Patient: sex F, age 51
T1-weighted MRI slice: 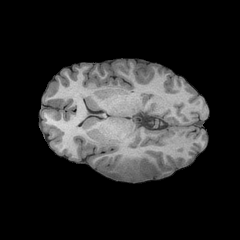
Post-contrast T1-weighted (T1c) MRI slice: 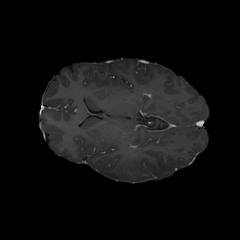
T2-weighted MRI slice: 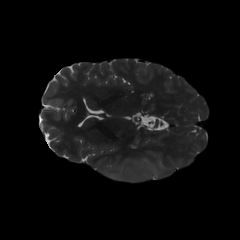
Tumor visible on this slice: yes
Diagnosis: Astrocytoma, IDH-wildtype
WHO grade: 3